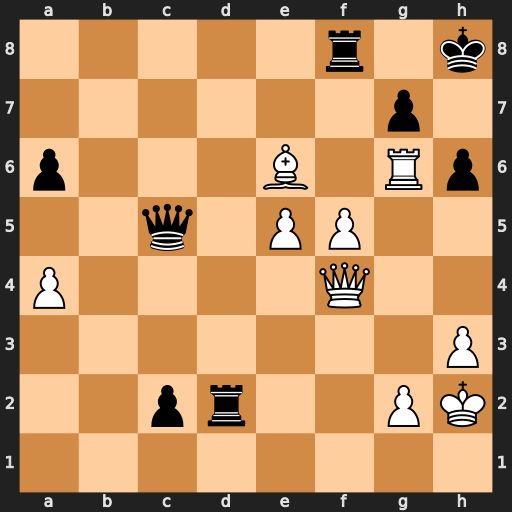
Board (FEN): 5r1k/6p1/p3B1Rp/2q1PP2/P4Q2/7P/2pr2PK/8
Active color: w
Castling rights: -
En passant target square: -
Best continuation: Rxh6+ gxh6 Qxh6#